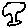
Label: tree